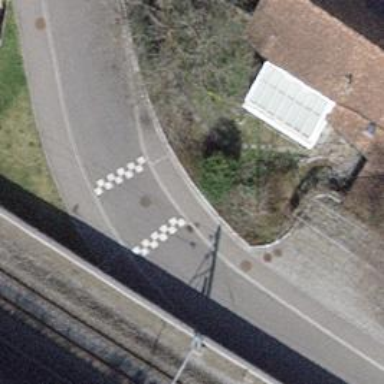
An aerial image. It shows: Marked road crossing with traffic calming table.